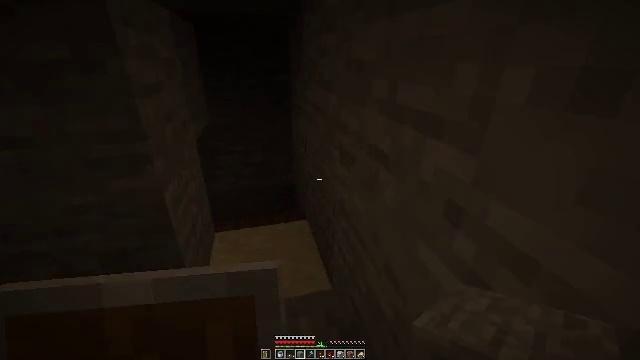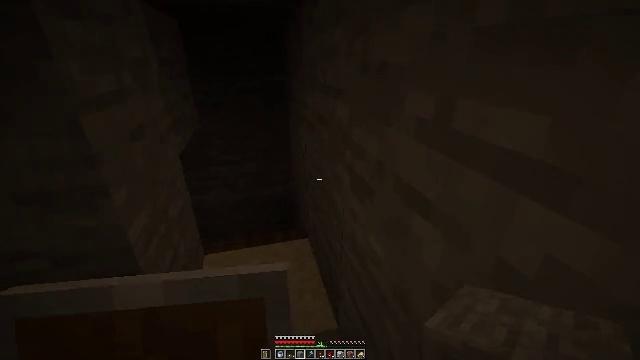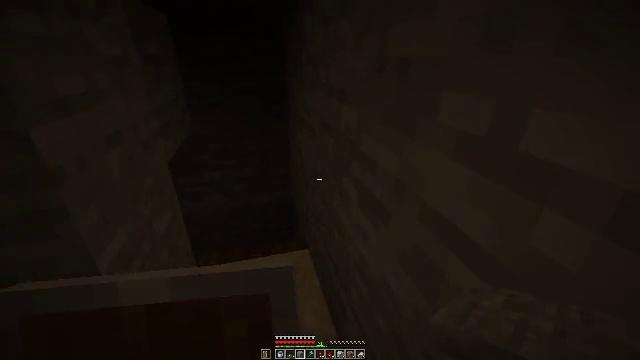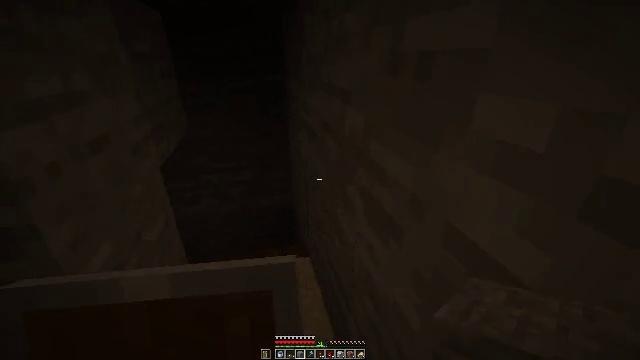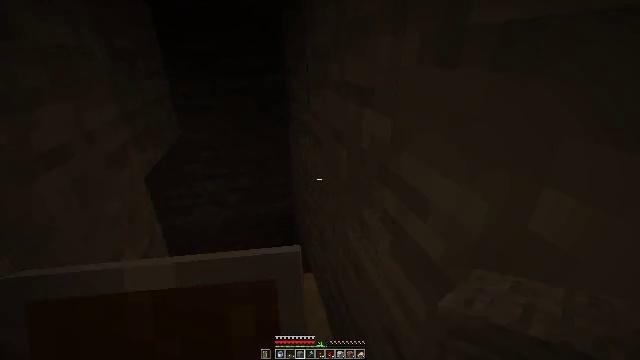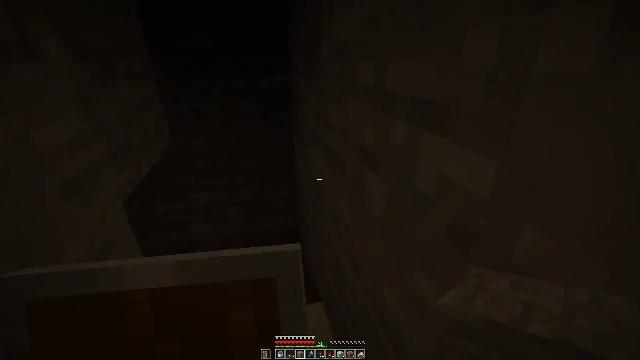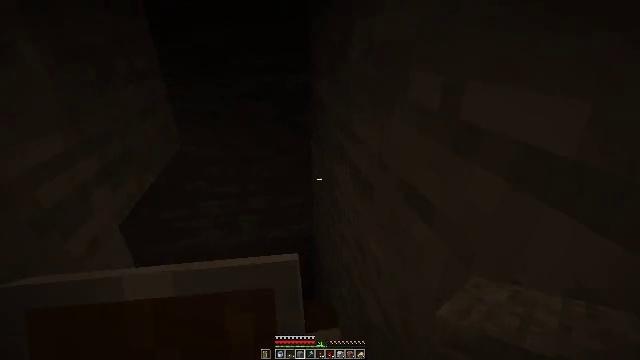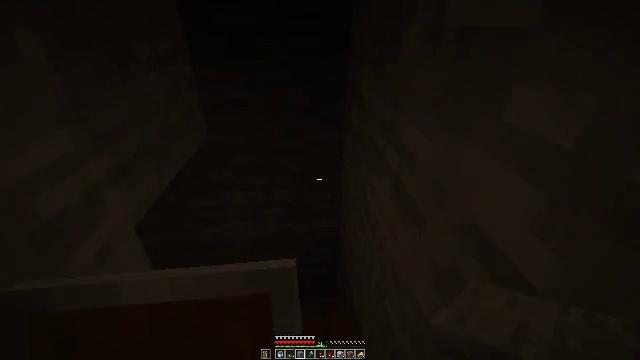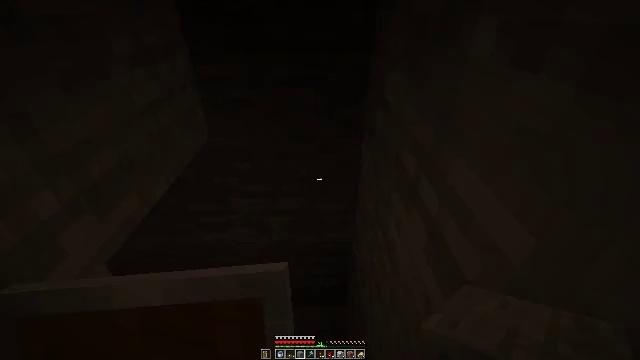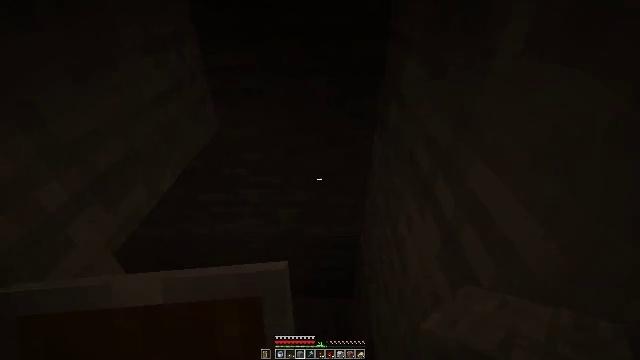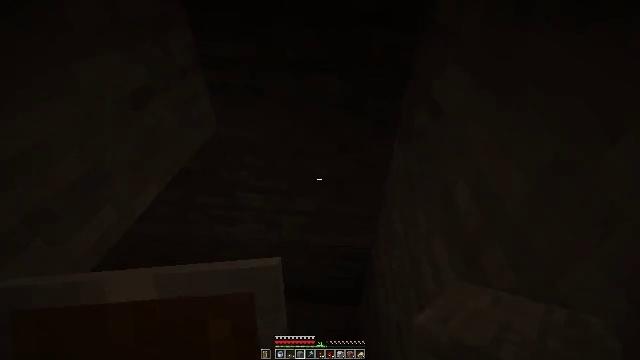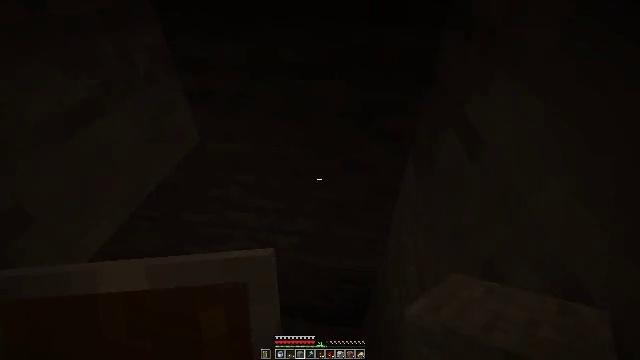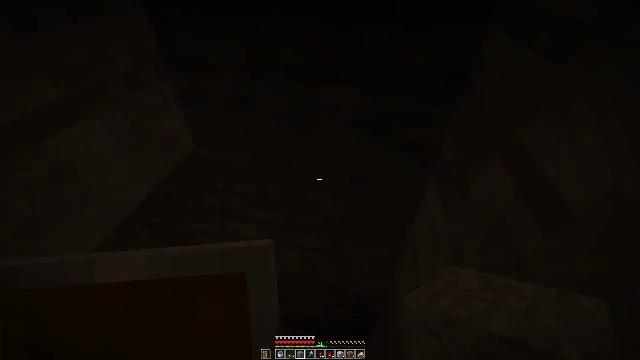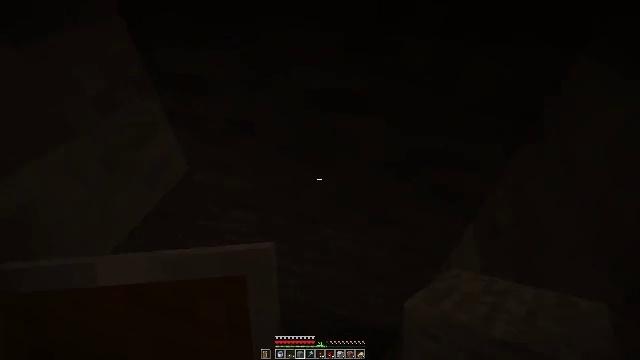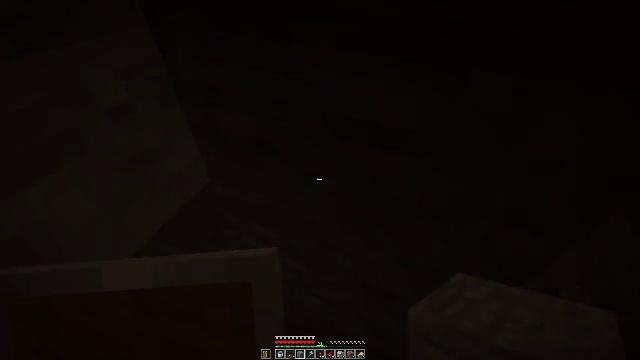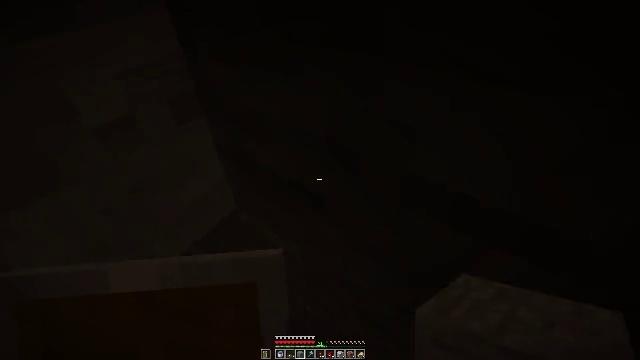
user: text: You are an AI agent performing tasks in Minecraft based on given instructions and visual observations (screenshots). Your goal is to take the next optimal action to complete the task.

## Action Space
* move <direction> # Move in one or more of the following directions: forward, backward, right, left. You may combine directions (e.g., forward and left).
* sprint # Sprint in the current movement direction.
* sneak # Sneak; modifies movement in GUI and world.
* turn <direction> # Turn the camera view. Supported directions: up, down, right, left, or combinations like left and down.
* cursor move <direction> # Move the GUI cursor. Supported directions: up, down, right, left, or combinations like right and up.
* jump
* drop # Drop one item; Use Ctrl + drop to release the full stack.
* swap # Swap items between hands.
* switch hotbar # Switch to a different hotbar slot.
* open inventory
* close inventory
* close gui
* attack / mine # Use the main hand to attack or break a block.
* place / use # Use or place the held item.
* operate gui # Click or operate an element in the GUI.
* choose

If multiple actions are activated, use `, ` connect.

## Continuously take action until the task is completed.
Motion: motion action
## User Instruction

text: Remove a shield from the inventory.
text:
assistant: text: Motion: move forward
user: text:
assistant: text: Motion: move forward
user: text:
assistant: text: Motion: move forward
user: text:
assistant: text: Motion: move forward
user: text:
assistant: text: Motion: move forward
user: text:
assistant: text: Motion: move forward, turn left and down
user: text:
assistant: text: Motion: move forward, turn left and down
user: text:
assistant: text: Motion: move forward, turn left and down
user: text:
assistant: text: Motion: move forward, turn left and down
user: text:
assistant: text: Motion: move forward, turn left and down
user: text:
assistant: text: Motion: move forward, turn left and down
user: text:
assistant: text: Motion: move forward, turn left and down
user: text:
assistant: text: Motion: move forward, turn left and down
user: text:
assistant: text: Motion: move forward, turn left and down
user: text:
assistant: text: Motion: move forward, turn left
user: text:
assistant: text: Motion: move forward, turn left and up
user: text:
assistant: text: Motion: move forward, turn left and up
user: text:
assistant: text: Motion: turn left and up
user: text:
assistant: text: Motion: turn up
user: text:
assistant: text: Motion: no_op
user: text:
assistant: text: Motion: turn right
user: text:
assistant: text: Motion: turn right
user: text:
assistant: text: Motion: turn right
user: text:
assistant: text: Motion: turn right, open inventory
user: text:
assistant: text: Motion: open inventory
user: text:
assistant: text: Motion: turn right
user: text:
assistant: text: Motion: turn right
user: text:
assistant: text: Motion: no_op
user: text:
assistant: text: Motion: no_op
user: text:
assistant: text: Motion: turn right